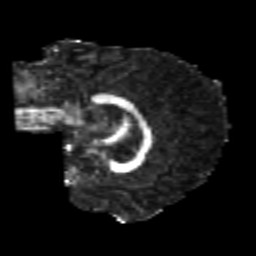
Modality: FA
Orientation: sagittal
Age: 22
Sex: female
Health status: healthy
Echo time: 0.074 s